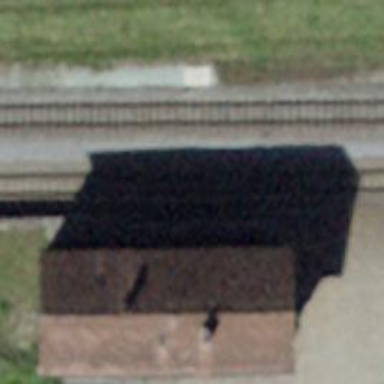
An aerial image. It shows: Railway service station.